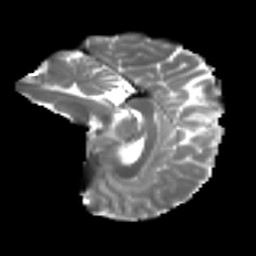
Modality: T2w
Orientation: sagittal
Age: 29
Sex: female
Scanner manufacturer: ge
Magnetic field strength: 3 T
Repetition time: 7.8 s
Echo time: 0.0606 s